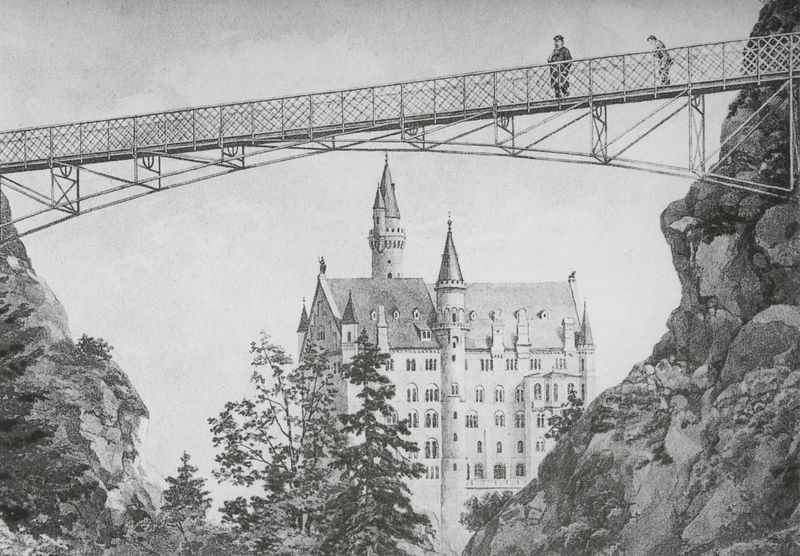
Titel: Ludwig II. auf der Marienbrücke,
Künstler: Heinrich Breling
Standort: (Seriendruck)
Schlagwörter: baum, berg, blätter, felsen, himmel, laub, mann, weiß, bäume, landschaft, menschen, äste, fenster, grau, männer, schwarz, zeichnung, ausblick, dach, haus, schloss, stein, steine, natur, brücke, gitter, personen, tal, wald, kamin, turm, deutschland, aussicht, abhang, laufen, berge, fels, gebirge, steilhang, dächer, grafik, graphik, schlucht, besucher, arbeiter, romantik, steg, könig, metall, geländer, dünn, hoch, zinnen, foto, eisen, erker, gerüst, geflecht, burg, bayern, türme, gauben, abgrund, druck, druckgraphik, stich, schwarzweiß, konstruktion, etagen, geschosse, eisenkonstruktion, stahl, metal, thal, ludwig, zeichung, statik, spitzdach, stahlkonstruktion, neugotisch, touristen, ludwig ii, märchenschloss, neuschwanstein, schloss neuschwanstein, spalte, hohenschwangau, schwanstein, pöllat, dachlandschaft, konstriktion, 19. jahrhundert, fewnster, pöllatschlucht, fussgängerr, steilhang#